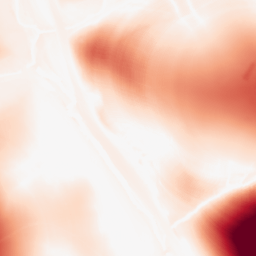
Category: morphological
Decomposition family: tophat
Decomposition parameters: size: 100
mode: white
Upsampling method: regularized
Upsampling parameters: scale: 2
lambda_reg: 0.01
Upsampling scale: 2